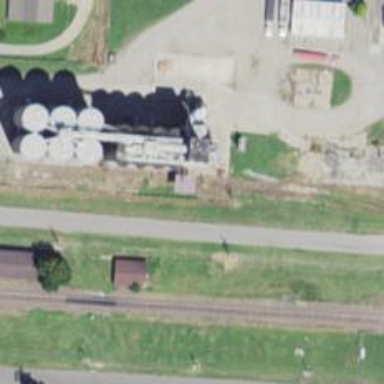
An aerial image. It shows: Rail spur service.